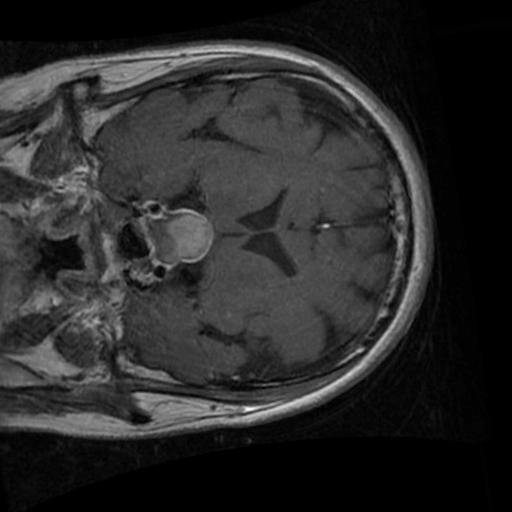
Label: brain_tumor